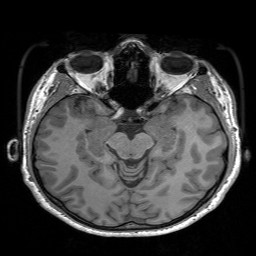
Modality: T1w
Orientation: coronal
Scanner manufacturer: siemens
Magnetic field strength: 3 T